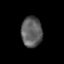
Tissue: skin
Cell type: Epithelial cells
Senescence score: 0.272
Nuclear area (px): 618
Mean DAPI intensity: 94.223